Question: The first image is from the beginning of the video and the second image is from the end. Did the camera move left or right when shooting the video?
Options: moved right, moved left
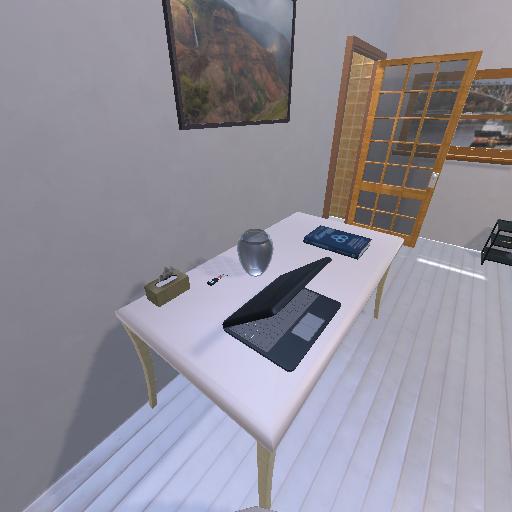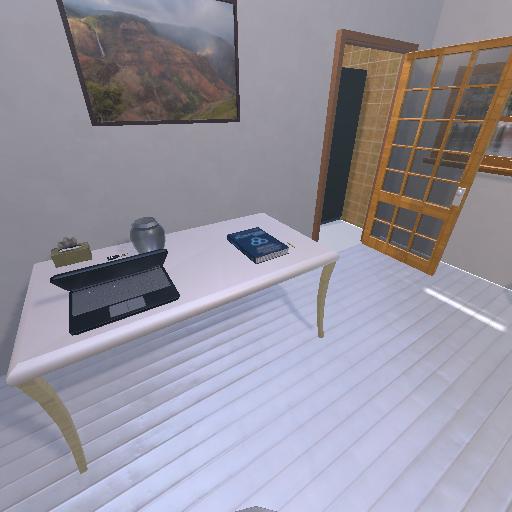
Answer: moved right